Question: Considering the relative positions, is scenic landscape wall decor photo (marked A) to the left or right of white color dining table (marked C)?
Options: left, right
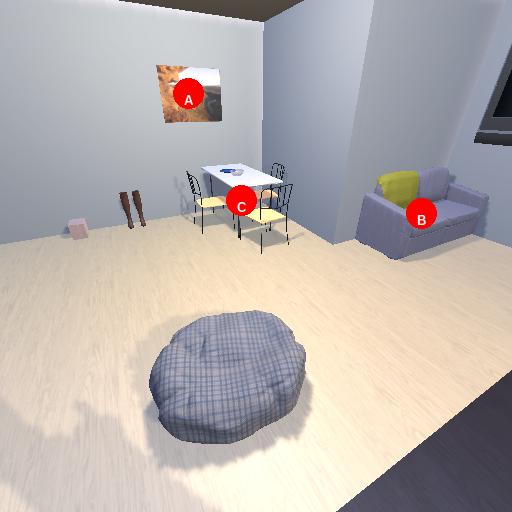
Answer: left